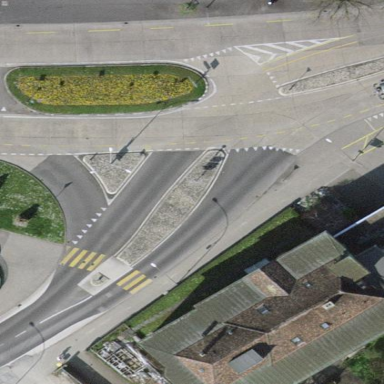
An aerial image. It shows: Traffic calming island.